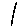
Label: line